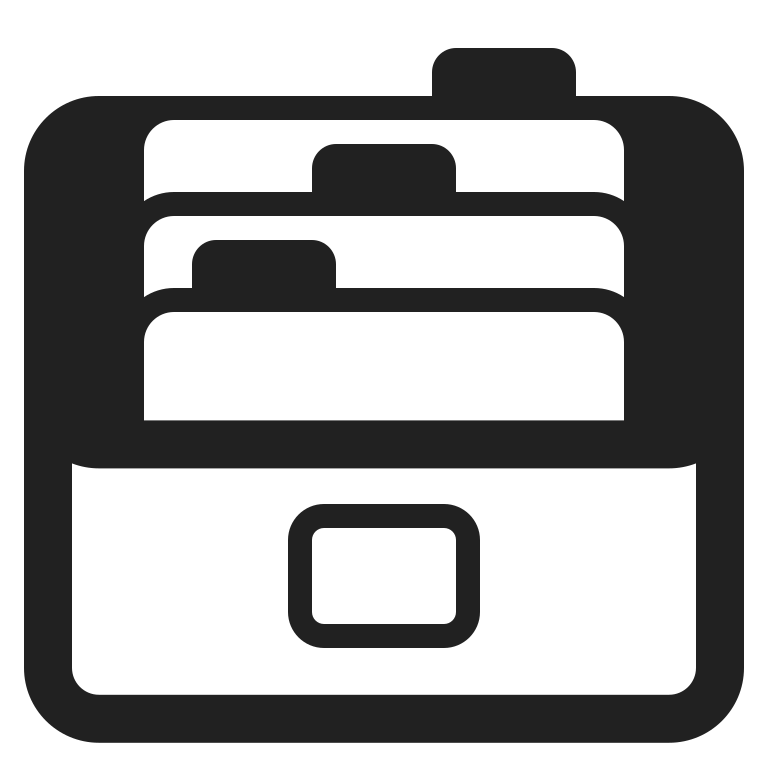
card file box high contrast